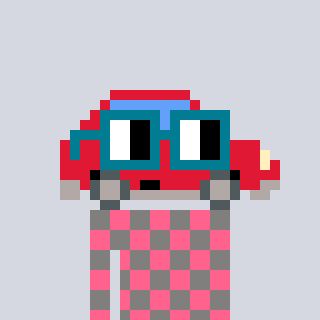
a pixel art character with square dark green glasses, a car-shaped head and a bluegrey-colored body on a cool background